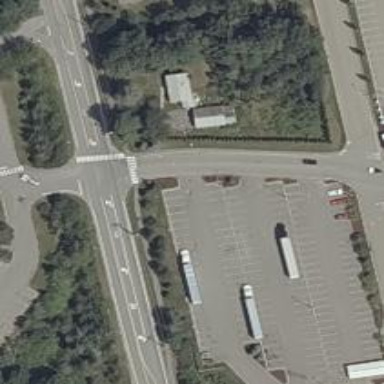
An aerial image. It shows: Stop road.